Interaction volume radius: 5 \u00c5
Interaction volume height: 10 \u00c5
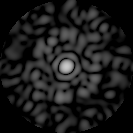
Disorder parameter: 0.883